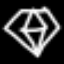
Label: diamond